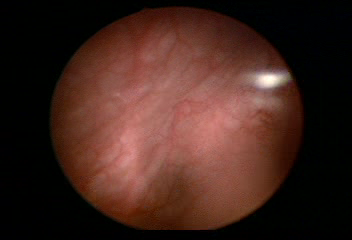
Modality: WLC
Class: Normal mucosa
Bladder cancer association: No